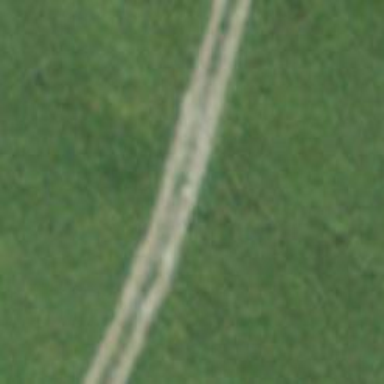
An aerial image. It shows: Track road with grass surface.